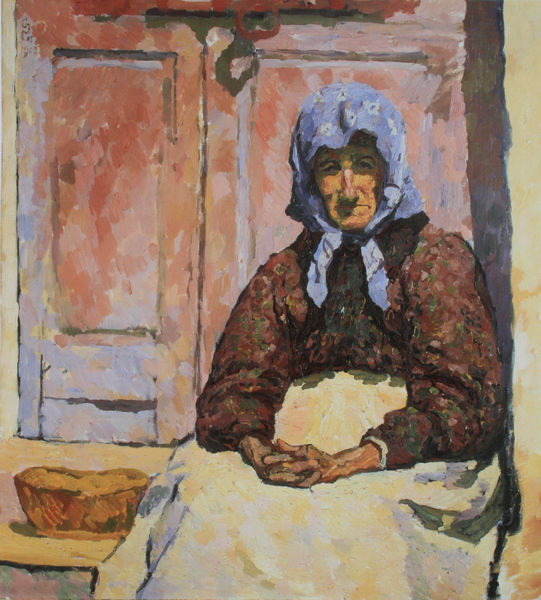
Titel: La vecchia, Die Alte
Künstler: Giovanni Giacometti
Standort: Winterthur
Institution: Kunstmuseum
Schlagwörter: blau, gemälde, kopf, schatten, weiß, gelb, grün, impressionismus, sitzen, blumen, braun, bunt, fenster, frau, hell, holz, kleid, licht, mund, nase, tisch, tür, zimmer, blick, rot, schloss, tuch, rock, schleife, alt, jacke, wand, alte, arme, augen, bluse, falten, gesicht, schale, schüssel, hände, portrait, porträt, öl, einsam, pastos, sonne, sitzend, decke, spitzen, rosa, traurig, genre, hellblau, schürze, sommer, ruhe, pointilismus, bäuerin, farben, mauer, van gogh, bank, ölgemälde, treppe, duktus, gefaltet, weib, kopftuch, grimmig, korb, schoß, gemustert, griff, eingang, fensterladen, sonnig, pinselduktus, geblümt, oberteil, leid, griechisch, greisin, alte frau, oma, grossmutter, unglücklich, bauersfrau, norddeutschland, riegel, hände gefaltet, kopg, türklopfer, kopftuvh, herb, vor, llicht, teig, ung, mütterchen, jände, mutrer, nach der arbeit, blaues kopftuch, weisse schürze, frühlingssonne